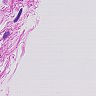
Metastatic tissue present: no